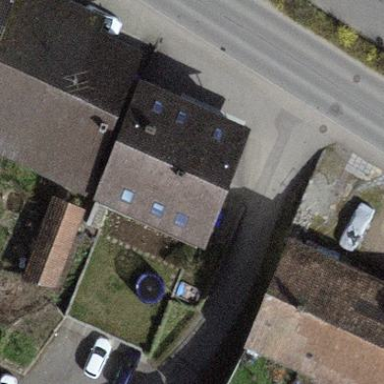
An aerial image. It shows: Terrace building.